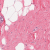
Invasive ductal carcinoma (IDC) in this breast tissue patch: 0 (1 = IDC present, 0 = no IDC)